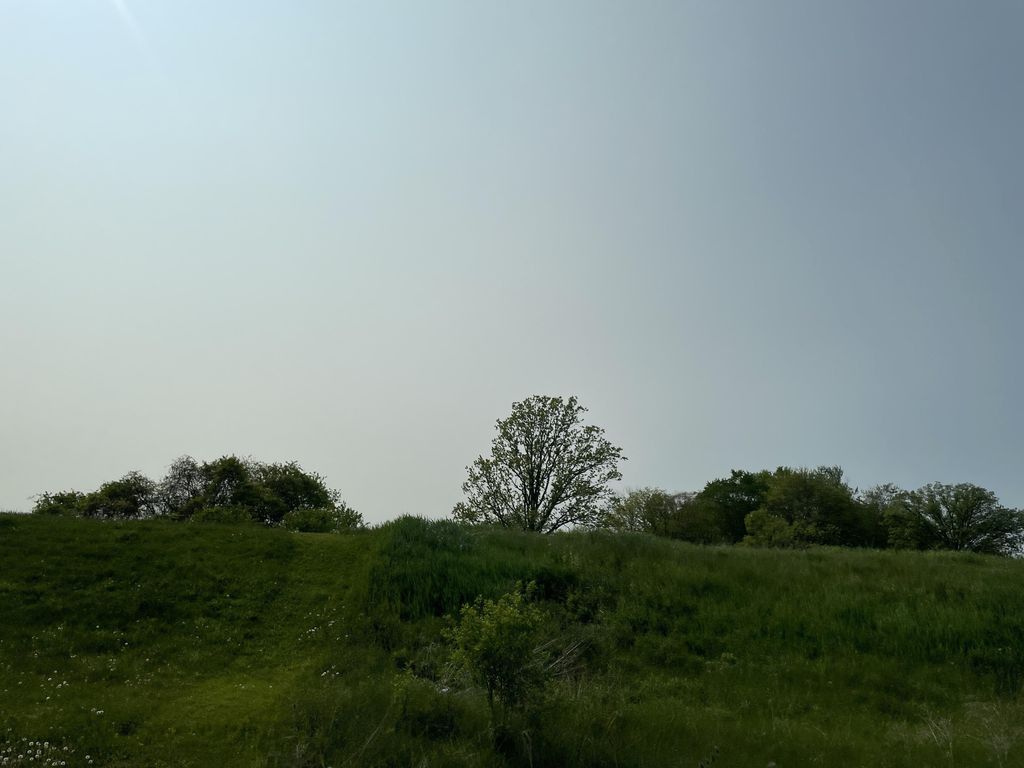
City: kitchener-waterloo